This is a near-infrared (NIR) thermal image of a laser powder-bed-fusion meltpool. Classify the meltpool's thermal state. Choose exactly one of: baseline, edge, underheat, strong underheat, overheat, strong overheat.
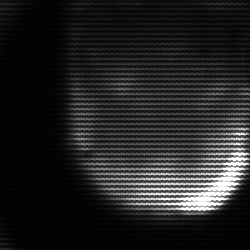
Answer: edge